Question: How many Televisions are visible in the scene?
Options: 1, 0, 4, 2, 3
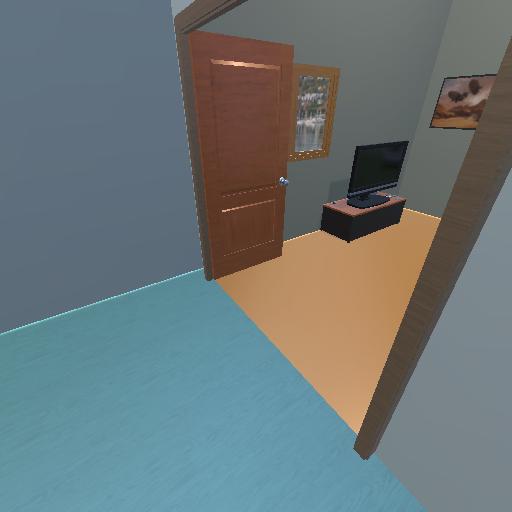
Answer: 1